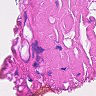
Metastatic tissue present: no